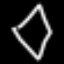
Label: diamond